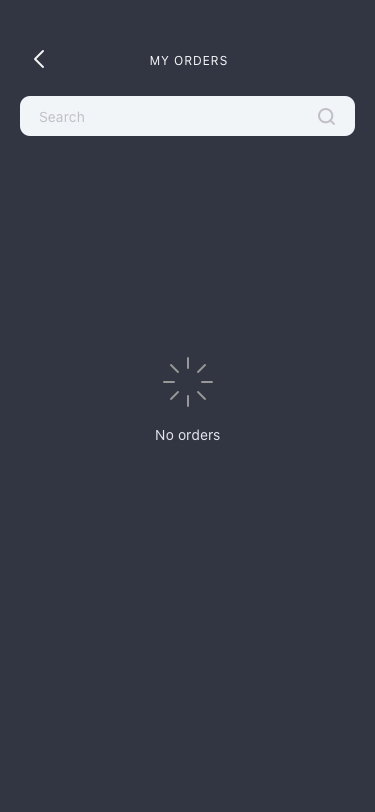
Text in this UI design:
No orders
MY ORDERS